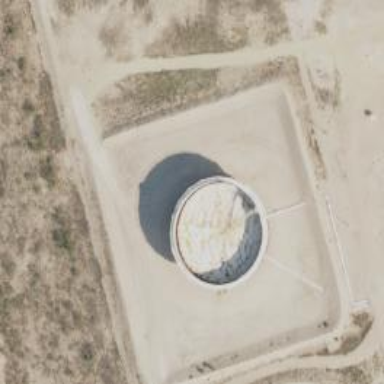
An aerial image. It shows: Silo.